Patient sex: M
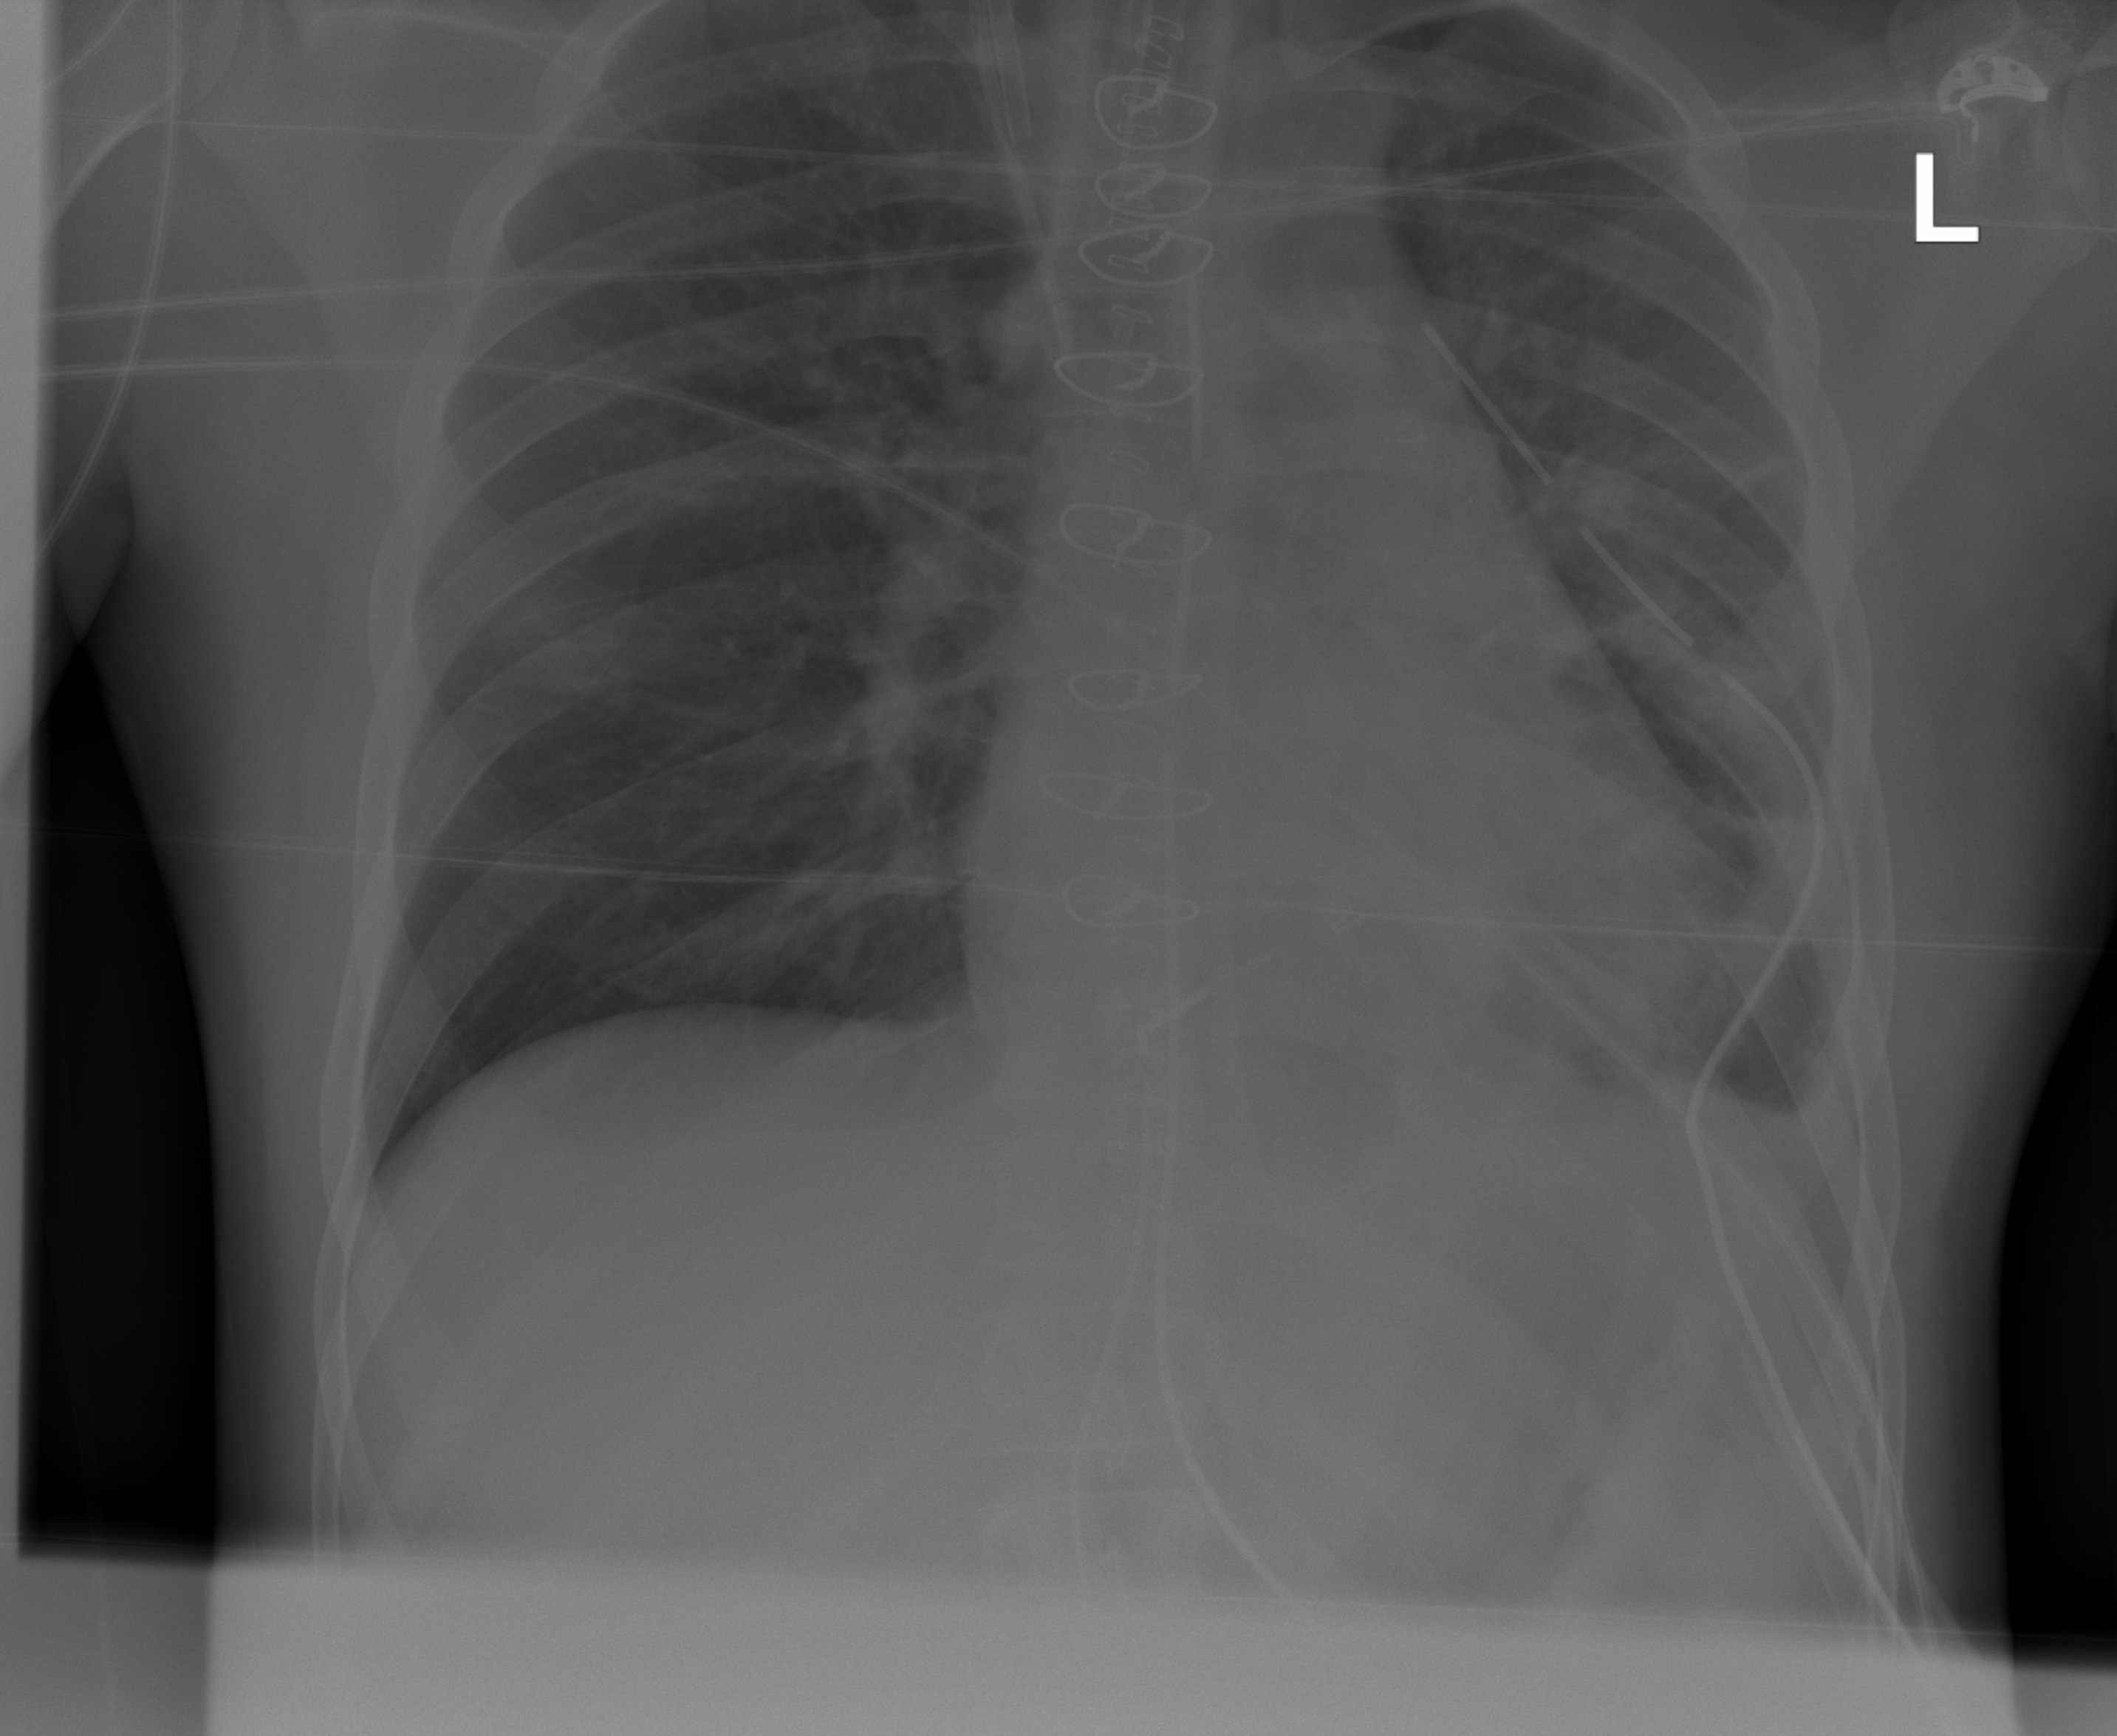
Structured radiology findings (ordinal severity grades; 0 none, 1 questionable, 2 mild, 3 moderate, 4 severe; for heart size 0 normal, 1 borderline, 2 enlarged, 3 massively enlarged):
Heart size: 0
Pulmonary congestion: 0
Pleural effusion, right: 1
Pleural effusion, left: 2
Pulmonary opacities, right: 0
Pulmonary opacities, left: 0
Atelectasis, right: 0
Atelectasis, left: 2